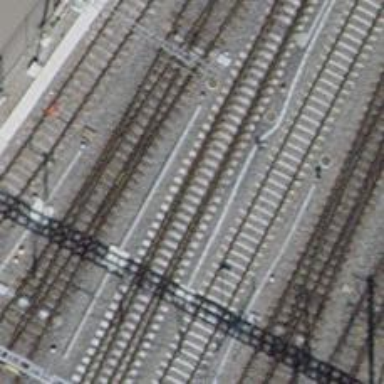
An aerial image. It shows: Single railway track with electrification through contact line.